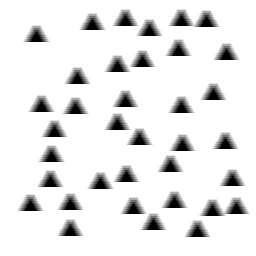
Squares: 0
Triangles: 36
Stars: 0
Total shapes: 36